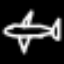
Label: airplane